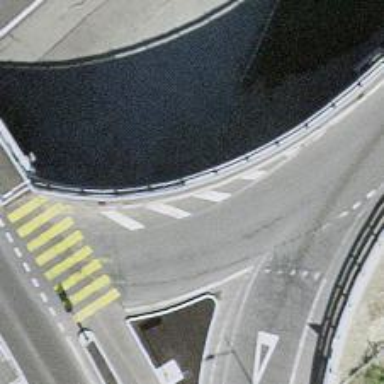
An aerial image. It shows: Bridge with guard rails.